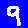
Digit: 9